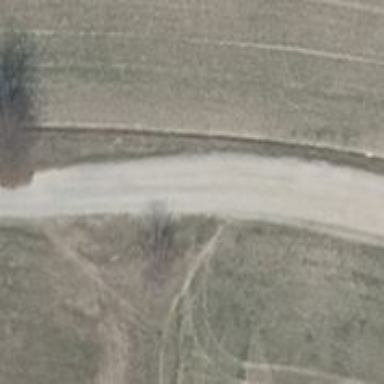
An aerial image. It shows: Residential road with compacted surface.